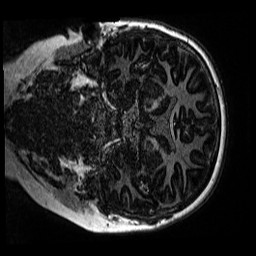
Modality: MP2RAGE
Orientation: coronal
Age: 10
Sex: male
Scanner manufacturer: siemens
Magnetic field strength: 3 T
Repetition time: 4 s
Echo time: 0.00299 s